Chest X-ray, AP view. Patient: 64 years old, sex M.
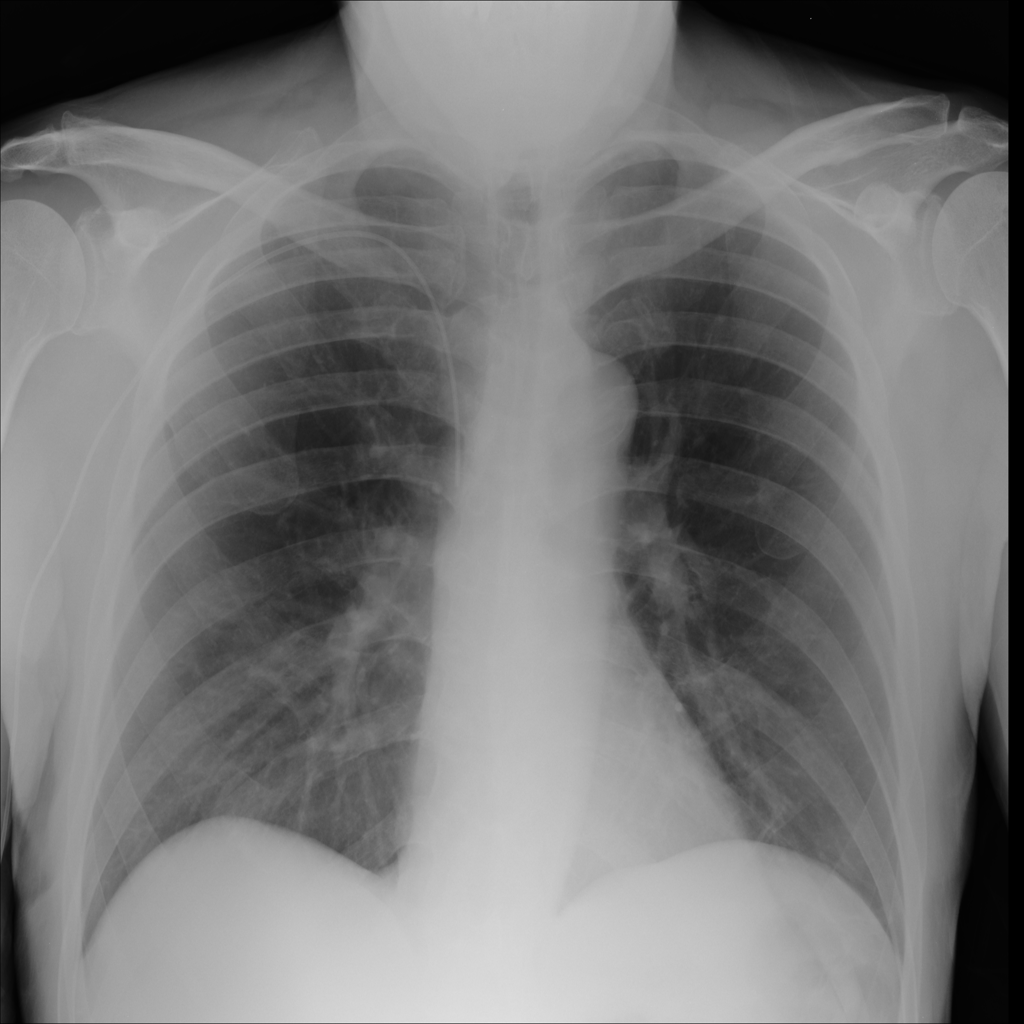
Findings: No Finding